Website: macys
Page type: customer-info-address
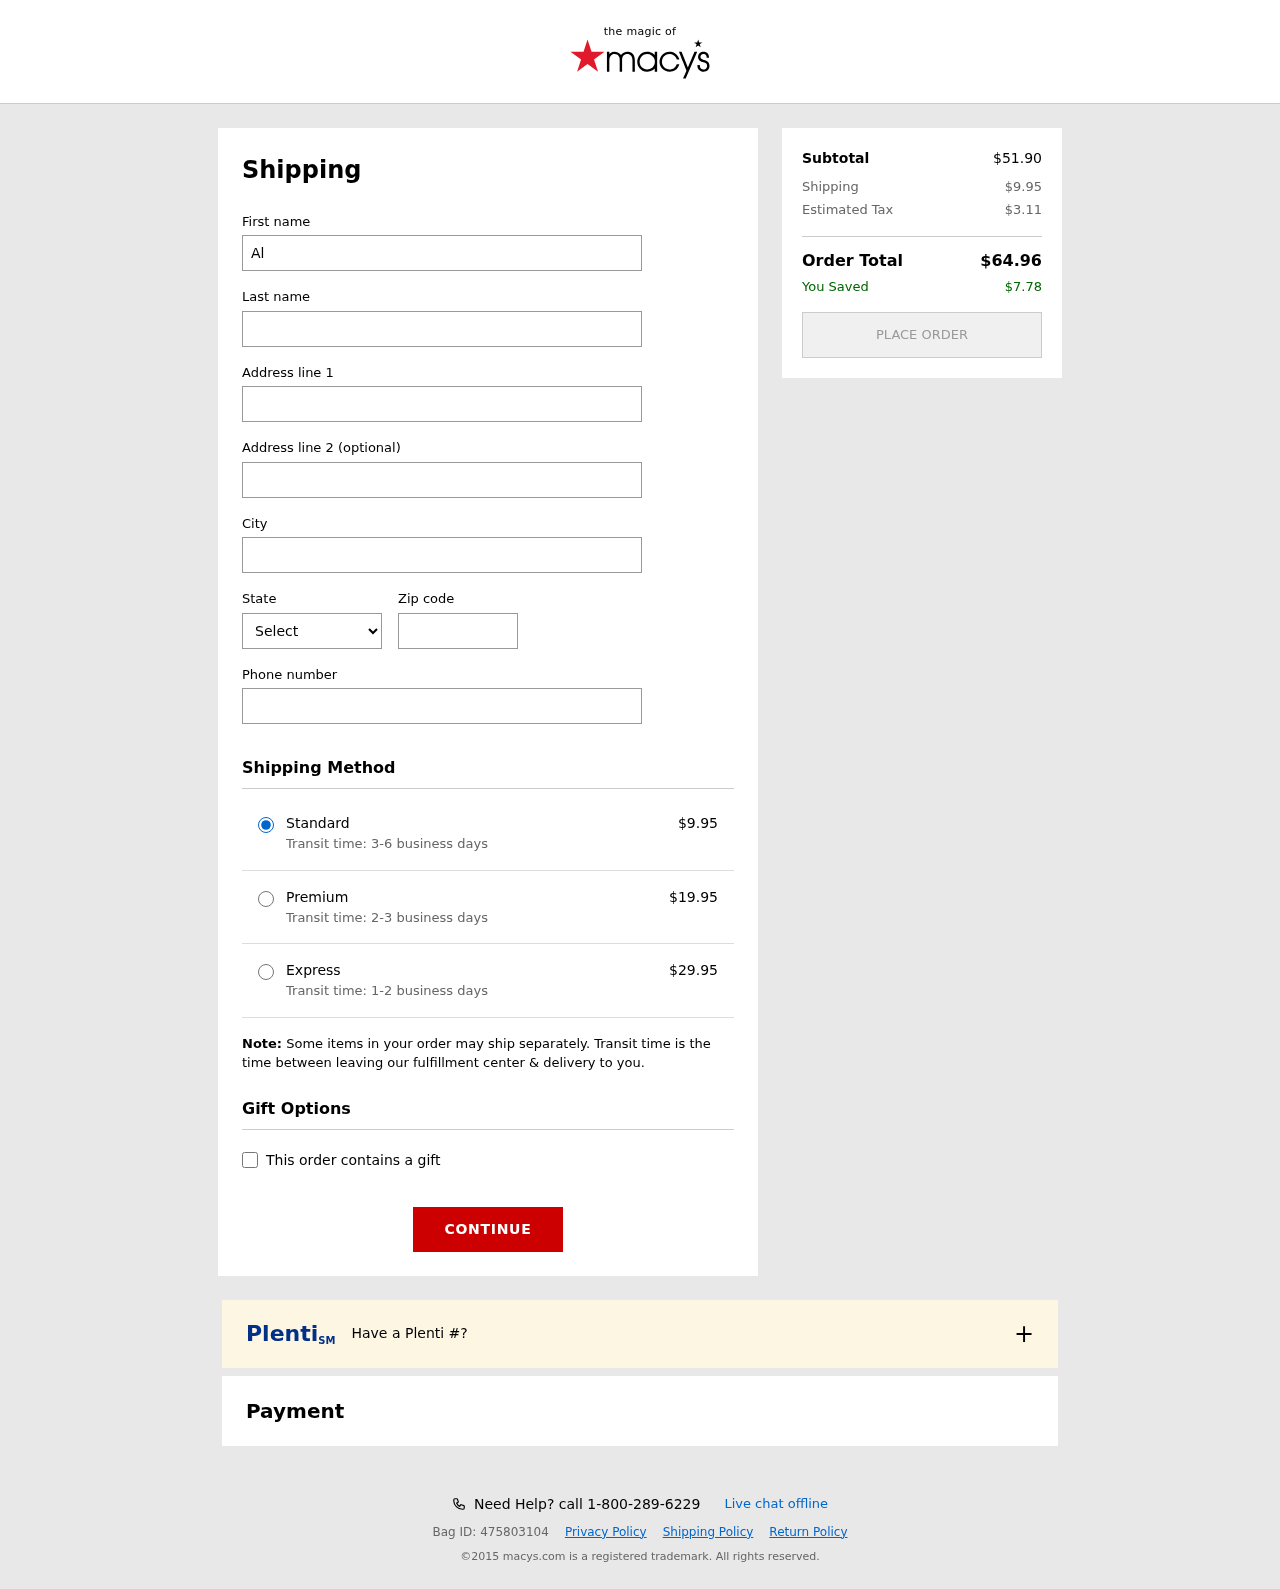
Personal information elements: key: PII_CITY
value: Pearsonbury
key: PII_FIRSTNAME
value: Alec
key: PII_LASTNAME
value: Weaver
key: PII_PHONE
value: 8518064099
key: PII_POSTCODE
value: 68064
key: PII_STATE_ABBR
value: PR
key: PII_STREET
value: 3466 John Bridge Apt. 110
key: PII_STREET2
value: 14758 Gloria Plains Apt. 899
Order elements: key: ORDER_SHIPPING_COST
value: $9.95
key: ORDER_SHIPPING_COST_PREMIUM
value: $19.95
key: ORDER_SHIPPING_COST_EXPRESS
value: $29.95
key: ORDER_SUBTOTAL
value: $51.90
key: ORDER_TAX
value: $3.11
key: ORDER_TOTAL
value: $64.96
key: ORDER_SAVINGS
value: $7.78